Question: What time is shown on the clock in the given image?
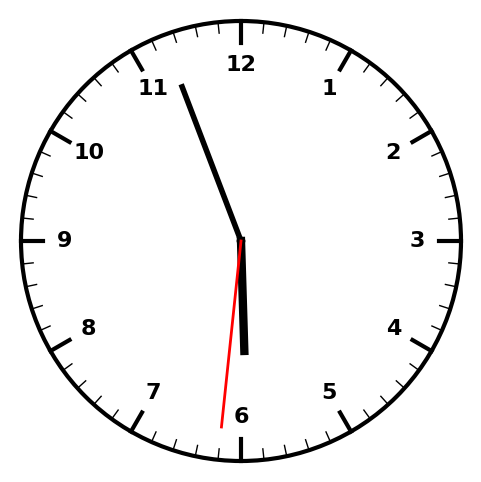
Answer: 05:56:31